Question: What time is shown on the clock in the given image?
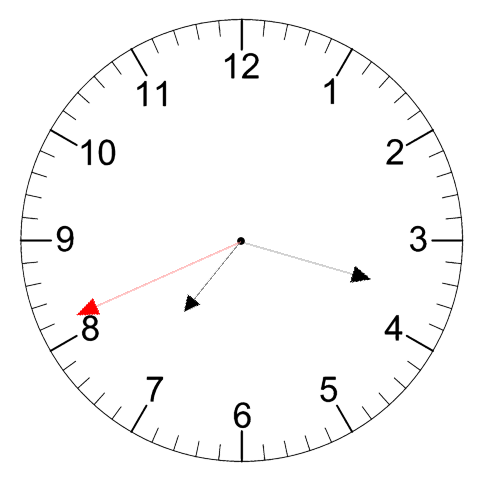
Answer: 07:17:41